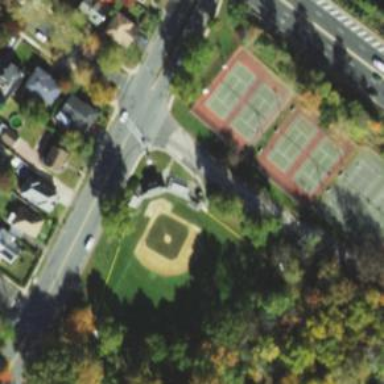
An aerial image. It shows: Baseball pitch for leisure and sports activities.